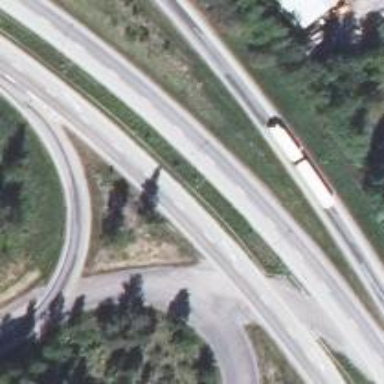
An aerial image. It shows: Trunk highway.